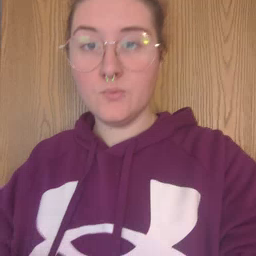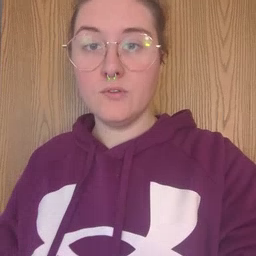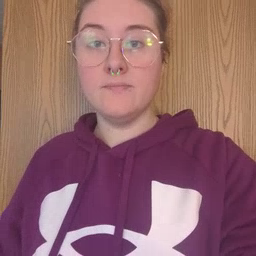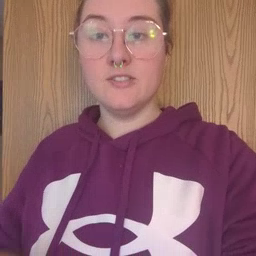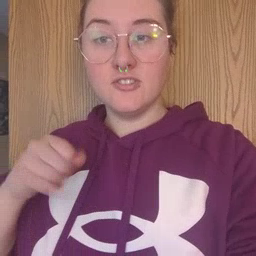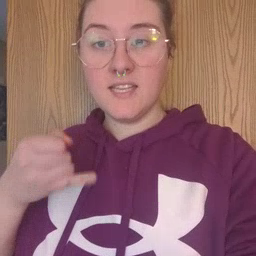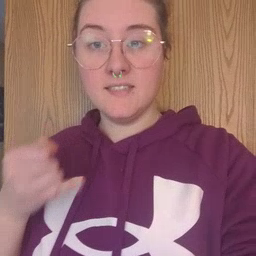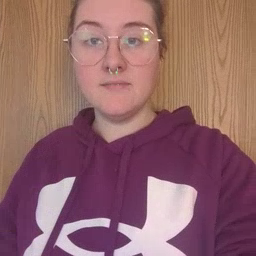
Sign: jeans